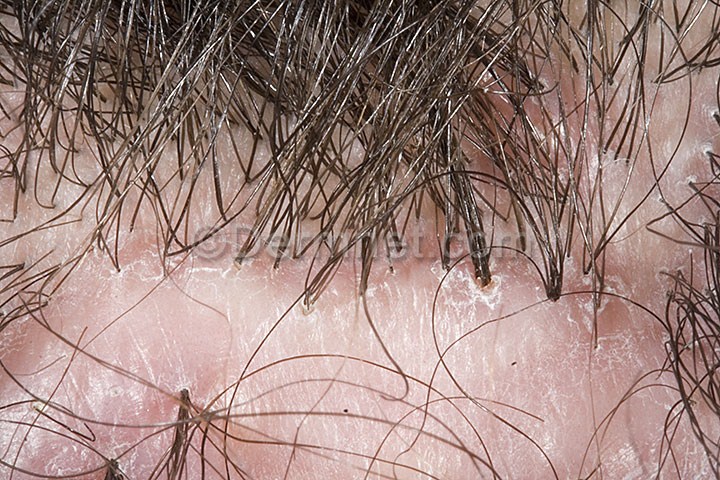
Disease: Hair Loss Photos Alopecia and other Hair Diseases